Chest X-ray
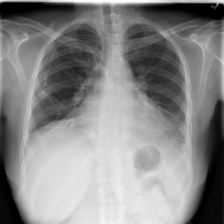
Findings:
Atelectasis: positive
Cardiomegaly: negative
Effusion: negative
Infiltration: negative
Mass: negative
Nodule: negative
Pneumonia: negative
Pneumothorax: negative
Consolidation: negative
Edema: negative
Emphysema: negative
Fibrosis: negative
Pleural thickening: negative
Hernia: negative